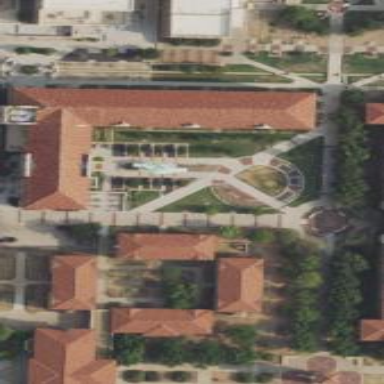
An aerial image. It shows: Dormitory building.